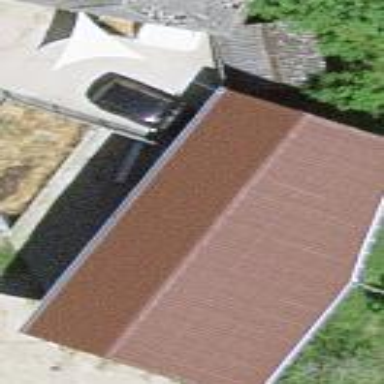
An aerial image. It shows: Barn.